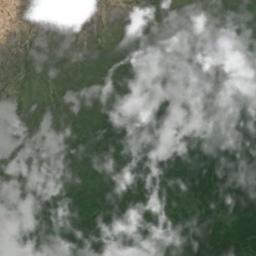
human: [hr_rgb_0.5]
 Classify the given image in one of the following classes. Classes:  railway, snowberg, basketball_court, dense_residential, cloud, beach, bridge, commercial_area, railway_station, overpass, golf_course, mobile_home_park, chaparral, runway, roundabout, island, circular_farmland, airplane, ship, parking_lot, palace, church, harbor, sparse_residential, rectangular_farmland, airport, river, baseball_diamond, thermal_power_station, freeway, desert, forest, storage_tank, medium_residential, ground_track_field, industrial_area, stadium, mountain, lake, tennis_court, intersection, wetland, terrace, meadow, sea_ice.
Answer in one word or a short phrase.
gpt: cloud